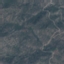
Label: HerbaceousVegetation